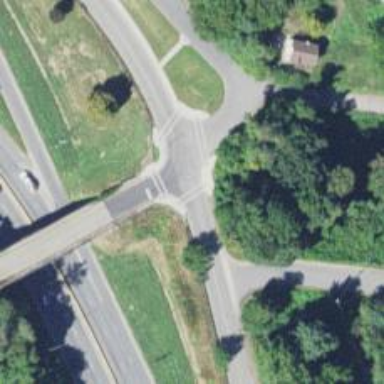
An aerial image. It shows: Marked crossing on the road.